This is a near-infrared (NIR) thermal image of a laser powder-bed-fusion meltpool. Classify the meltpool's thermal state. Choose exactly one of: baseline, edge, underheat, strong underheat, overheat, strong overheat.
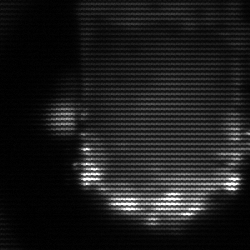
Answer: baseline